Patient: sex F, age 48
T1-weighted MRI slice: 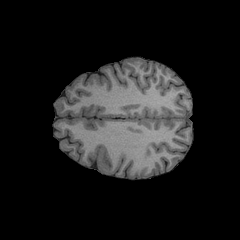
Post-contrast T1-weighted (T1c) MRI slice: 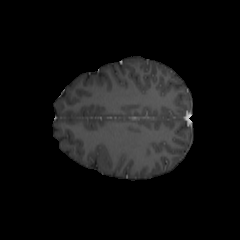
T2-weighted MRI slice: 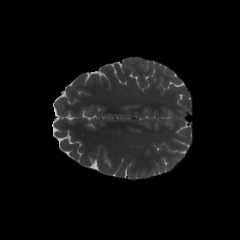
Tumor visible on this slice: no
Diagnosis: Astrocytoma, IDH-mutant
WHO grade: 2